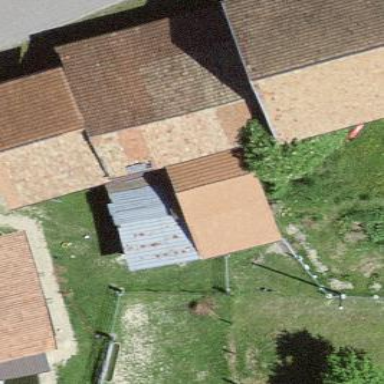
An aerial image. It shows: Barn.